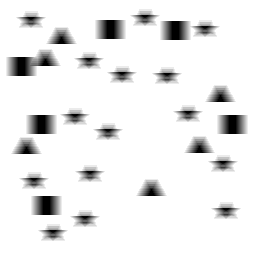
Squares: 6
Triangles: 6
Stars: 15
Total shapes: 27